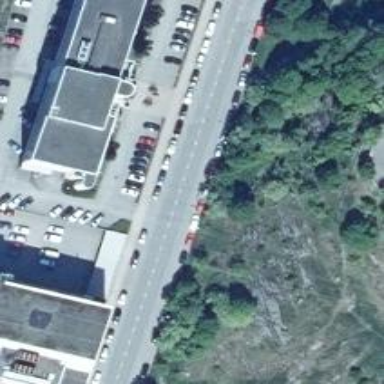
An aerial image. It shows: Asphalt footway.